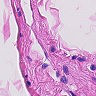
Metastatic tissue present: no